Field crop: maize
Growth stage: 2
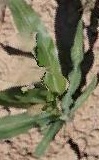
Species: maize